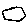
Label: hexagon